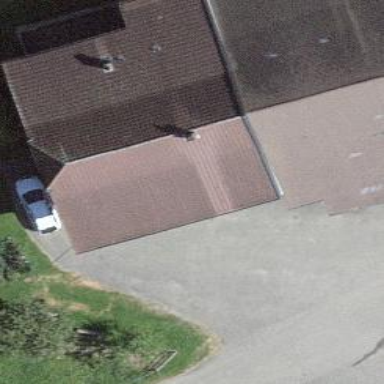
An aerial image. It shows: Cafe.